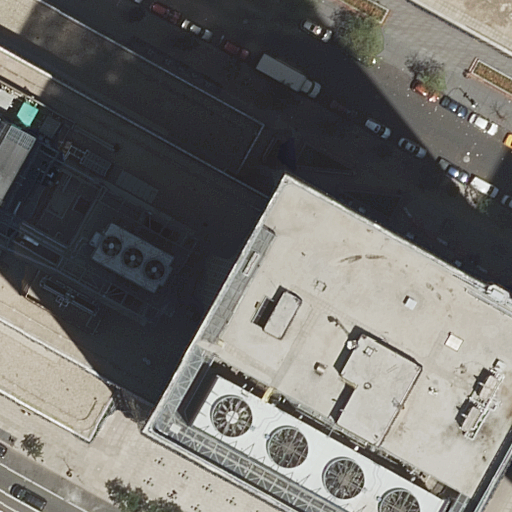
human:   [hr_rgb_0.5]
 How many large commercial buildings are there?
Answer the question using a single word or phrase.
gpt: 1

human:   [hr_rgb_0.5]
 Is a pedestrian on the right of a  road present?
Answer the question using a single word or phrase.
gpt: yes

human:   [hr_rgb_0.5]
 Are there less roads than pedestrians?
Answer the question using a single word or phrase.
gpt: no

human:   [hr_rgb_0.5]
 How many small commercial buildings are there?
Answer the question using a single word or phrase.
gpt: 0

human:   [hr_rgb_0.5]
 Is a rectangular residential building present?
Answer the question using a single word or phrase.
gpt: no

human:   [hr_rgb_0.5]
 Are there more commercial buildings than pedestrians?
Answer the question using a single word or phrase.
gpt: no

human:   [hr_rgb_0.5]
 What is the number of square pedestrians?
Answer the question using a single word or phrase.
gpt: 0

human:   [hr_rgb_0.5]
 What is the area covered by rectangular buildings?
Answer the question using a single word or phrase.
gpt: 187m2

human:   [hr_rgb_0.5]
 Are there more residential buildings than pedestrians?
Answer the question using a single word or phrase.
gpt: no

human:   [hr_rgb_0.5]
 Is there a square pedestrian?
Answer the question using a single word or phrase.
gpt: no

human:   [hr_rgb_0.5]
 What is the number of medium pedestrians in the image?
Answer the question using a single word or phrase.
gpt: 0

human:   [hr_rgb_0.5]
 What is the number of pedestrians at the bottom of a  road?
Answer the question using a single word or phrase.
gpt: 2

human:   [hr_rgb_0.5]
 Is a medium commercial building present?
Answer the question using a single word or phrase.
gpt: yes

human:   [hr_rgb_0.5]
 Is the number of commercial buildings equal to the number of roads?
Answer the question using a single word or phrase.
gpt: yes

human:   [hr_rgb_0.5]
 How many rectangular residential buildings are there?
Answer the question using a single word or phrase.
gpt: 0

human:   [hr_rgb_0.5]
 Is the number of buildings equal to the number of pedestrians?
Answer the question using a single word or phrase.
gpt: yes

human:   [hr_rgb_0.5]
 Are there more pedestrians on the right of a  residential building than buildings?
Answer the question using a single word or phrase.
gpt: no

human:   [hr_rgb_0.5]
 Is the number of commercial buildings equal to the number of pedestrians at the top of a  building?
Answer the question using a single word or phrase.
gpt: no

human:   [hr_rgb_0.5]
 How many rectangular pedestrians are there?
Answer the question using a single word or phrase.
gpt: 1

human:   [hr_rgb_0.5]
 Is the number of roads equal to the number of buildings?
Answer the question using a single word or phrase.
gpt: yes

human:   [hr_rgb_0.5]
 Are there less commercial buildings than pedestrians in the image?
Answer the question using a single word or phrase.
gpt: no

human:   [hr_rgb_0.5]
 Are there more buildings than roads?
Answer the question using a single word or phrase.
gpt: no

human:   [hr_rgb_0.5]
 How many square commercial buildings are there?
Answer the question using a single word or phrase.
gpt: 0

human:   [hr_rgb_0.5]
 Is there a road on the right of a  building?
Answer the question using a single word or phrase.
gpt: yes

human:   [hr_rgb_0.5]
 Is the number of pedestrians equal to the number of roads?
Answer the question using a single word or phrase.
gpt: yes

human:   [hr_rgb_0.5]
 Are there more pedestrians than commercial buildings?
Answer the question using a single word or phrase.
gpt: no

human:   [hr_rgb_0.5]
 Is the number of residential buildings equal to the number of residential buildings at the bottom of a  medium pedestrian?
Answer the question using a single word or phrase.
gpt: yes

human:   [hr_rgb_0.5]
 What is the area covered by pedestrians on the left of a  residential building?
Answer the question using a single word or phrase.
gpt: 0m2

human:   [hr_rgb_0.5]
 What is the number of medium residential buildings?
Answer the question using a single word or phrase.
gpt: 0

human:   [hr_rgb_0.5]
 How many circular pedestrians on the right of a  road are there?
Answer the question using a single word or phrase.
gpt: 0

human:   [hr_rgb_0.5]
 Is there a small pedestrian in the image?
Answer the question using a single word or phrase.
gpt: yes

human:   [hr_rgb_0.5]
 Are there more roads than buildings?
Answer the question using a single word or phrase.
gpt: no

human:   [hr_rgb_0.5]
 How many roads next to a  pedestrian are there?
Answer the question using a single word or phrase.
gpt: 2

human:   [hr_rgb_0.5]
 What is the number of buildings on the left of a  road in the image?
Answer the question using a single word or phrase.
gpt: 1

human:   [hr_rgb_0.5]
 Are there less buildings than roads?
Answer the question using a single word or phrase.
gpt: no

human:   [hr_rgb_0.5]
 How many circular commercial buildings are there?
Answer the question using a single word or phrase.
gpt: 0